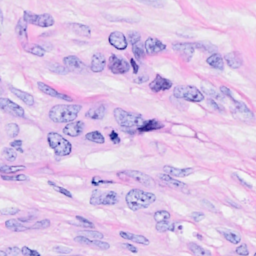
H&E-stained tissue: Breast